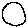
Label: circle